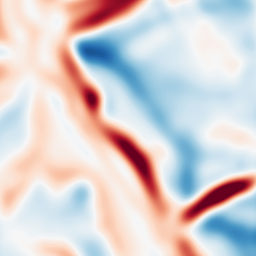
Category: multiscale
Decomposition family: log
Decomposition parameters: sigma: 10
Upsampling method: quadratic
Upsampling parameters: scale: 8
Upsampling scale: 8